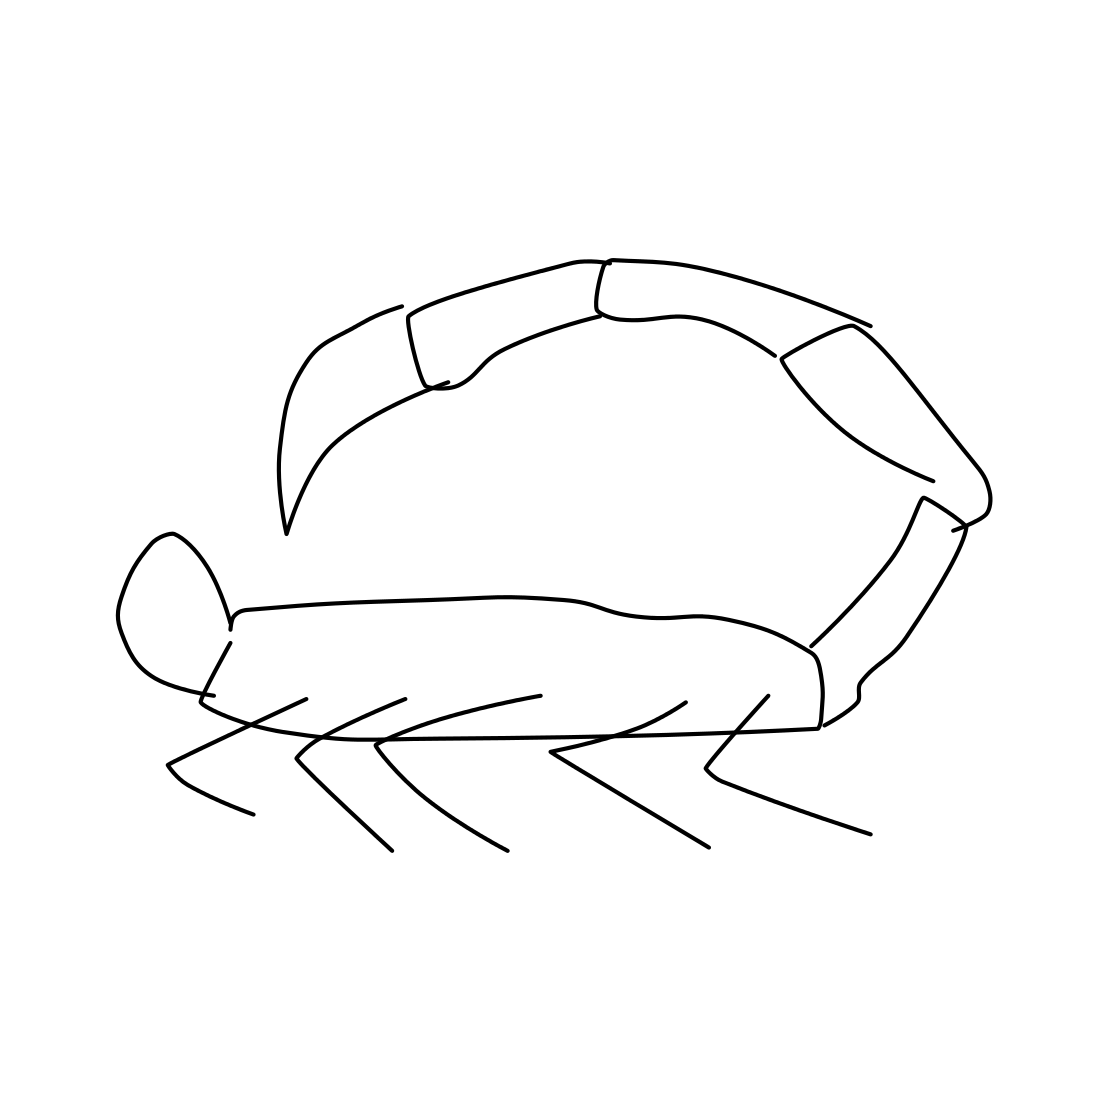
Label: scorpion